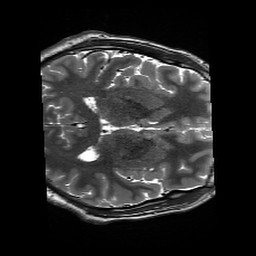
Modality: T2w
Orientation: axial
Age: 19
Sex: male